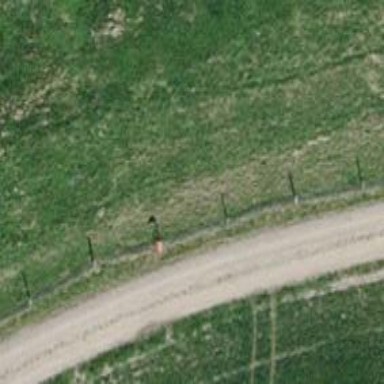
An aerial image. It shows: Aerial marker.